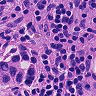
Metastatic tissue present: yes